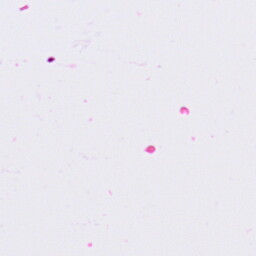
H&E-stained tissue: Lung